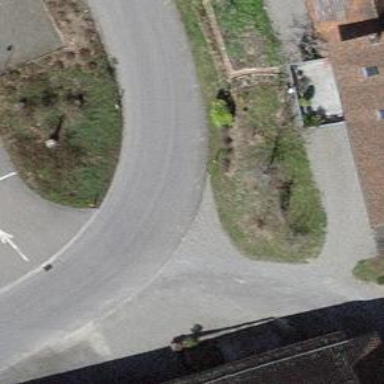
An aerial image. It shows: Smoothly paved residential road.